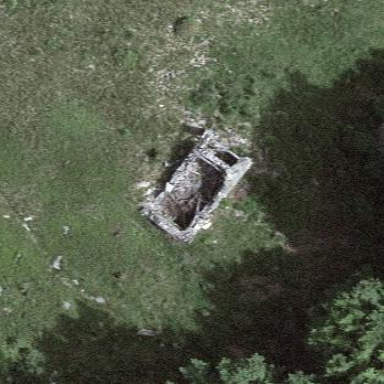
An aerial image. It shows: Historic building in ruins.